Question: What is the main benefit advertised?
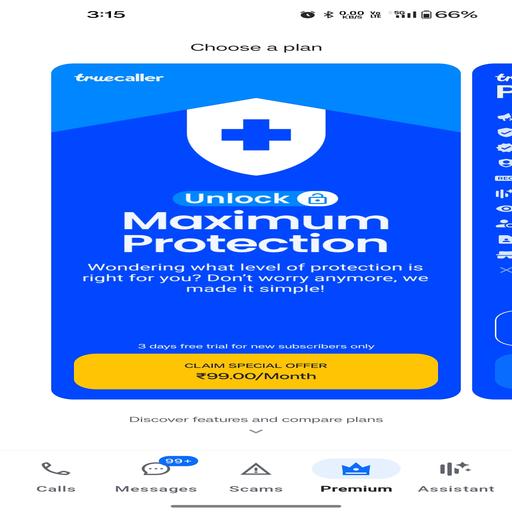
Answer: Maximum Protection